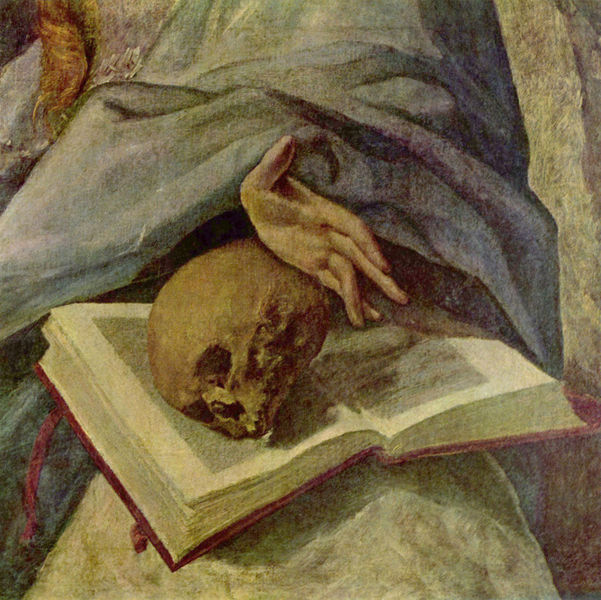
Titel: Die büßende Magdalena, Detail
Künstler: El Greco
Standort: Budapest
Institution: Szépmüvészeti Múzeum
Schlagwörter: blau, dunkel, gemälde, hand, kopf, schatten, umhang, weiß, gelb, ausschnitt, braun, bunt, daumen, finger, geste, grau, haar, hell, kleid, licht, schwarz, zeichnung, rot, tuch, beige, malerei, bart, augen, band, barock, bibel, falten, halten, schädel, stein, tod, tot, bild, hände, öl, kirche, gewand, haare, mantel, stoff, kind, locke, schräg, schrift, fels, lila, violett, zopf, detail, lesen, faltenwurf, knie, vanitas, nische, memento mori, vergänglichkeit, buch, religion, seite, text, augenhöhlen, allegorie, buchseite, schoss, lesezeichen, seiten, totenkopf, zähne, sterben, angewinkelt, rollen, heiliger, fresko, geöffnet, bänder, aufgeschlagen, totenschädel, haltend, fresco, ausschnit, zahn, bleu, religiosität, ausschitt, gebauscht, glb, ohne kopf, gebärde, garbe, greco, buchband, buchbändchen, morbide, beruhigend, blaues gewand, einladend, mgemälde, handflä#che, faltenbuch